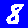
Digit: 8